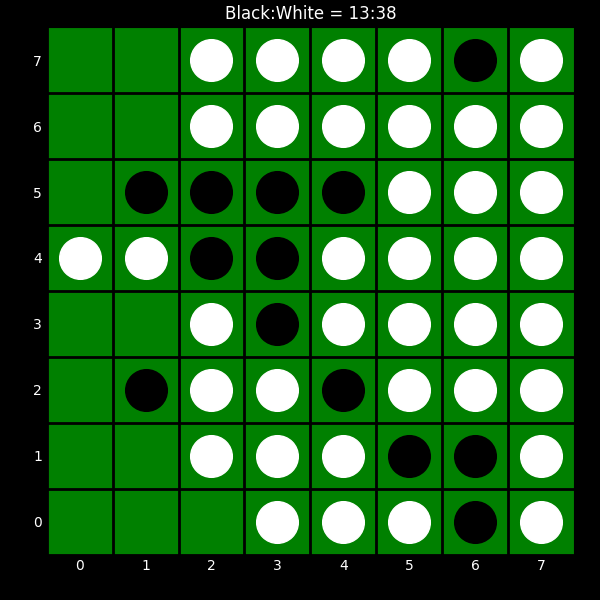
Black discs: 13
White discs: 38